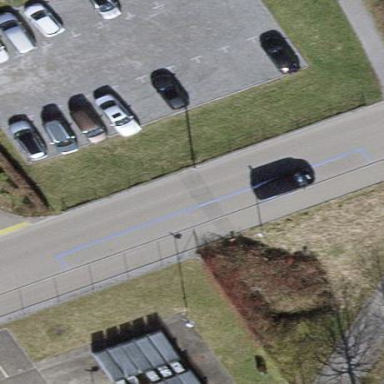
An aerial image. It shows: Asphalt parking lane.